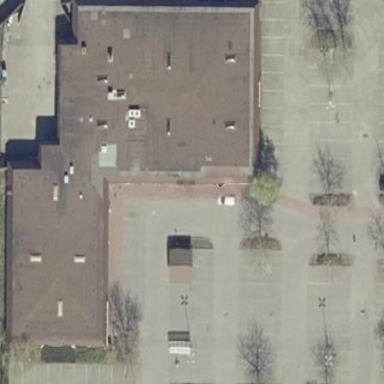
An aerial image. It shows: Commercial building.